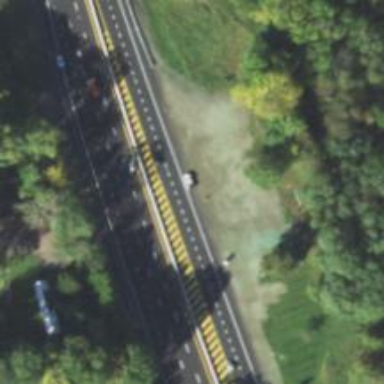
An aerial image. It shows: Toll gantry on the road.